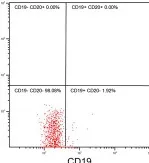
A peripheral blood flow cytometry immunophenotype showed depletion of CD20+ B lymphocytes in NBD patients with reduced-dosage rituximab treatment 100 mg IV once per week for 3 consecutive weeks. After. 6 weeks treatment.
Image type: pathology (immunostaining)